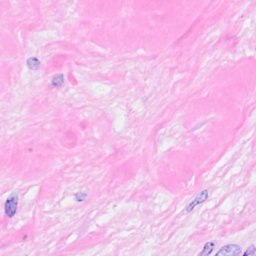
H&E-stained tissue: Breast